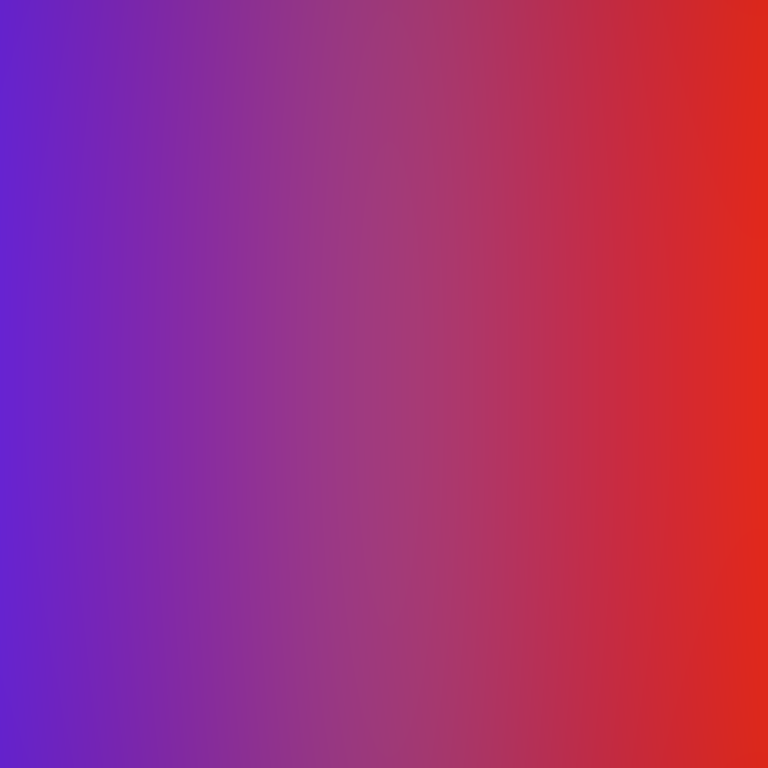
Abstract light effect, smooth gradient from deep purple to vibrant red, energetic atmosphere, soft glow, no room, no furniture, no objects.